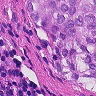
Metastatic tissue present: yes